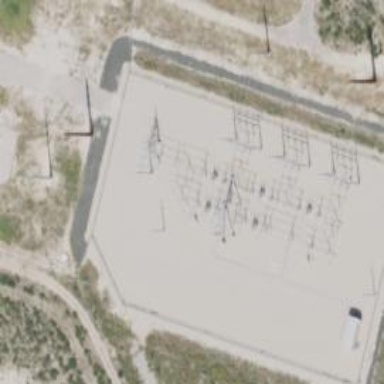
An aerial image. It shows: Switch for power supply.